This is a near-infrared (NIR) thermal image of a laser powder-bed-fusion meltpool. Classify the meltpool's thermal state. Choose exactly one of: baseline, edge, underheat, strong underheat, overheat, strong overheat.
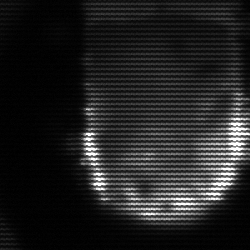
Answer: baseline